Field crop: tomato
Growth stage: 1
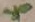
Species: solanum